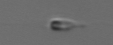
Label: flagellate_morphotype3